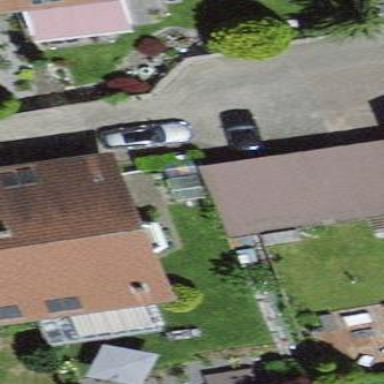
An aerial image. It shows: Group of garages.